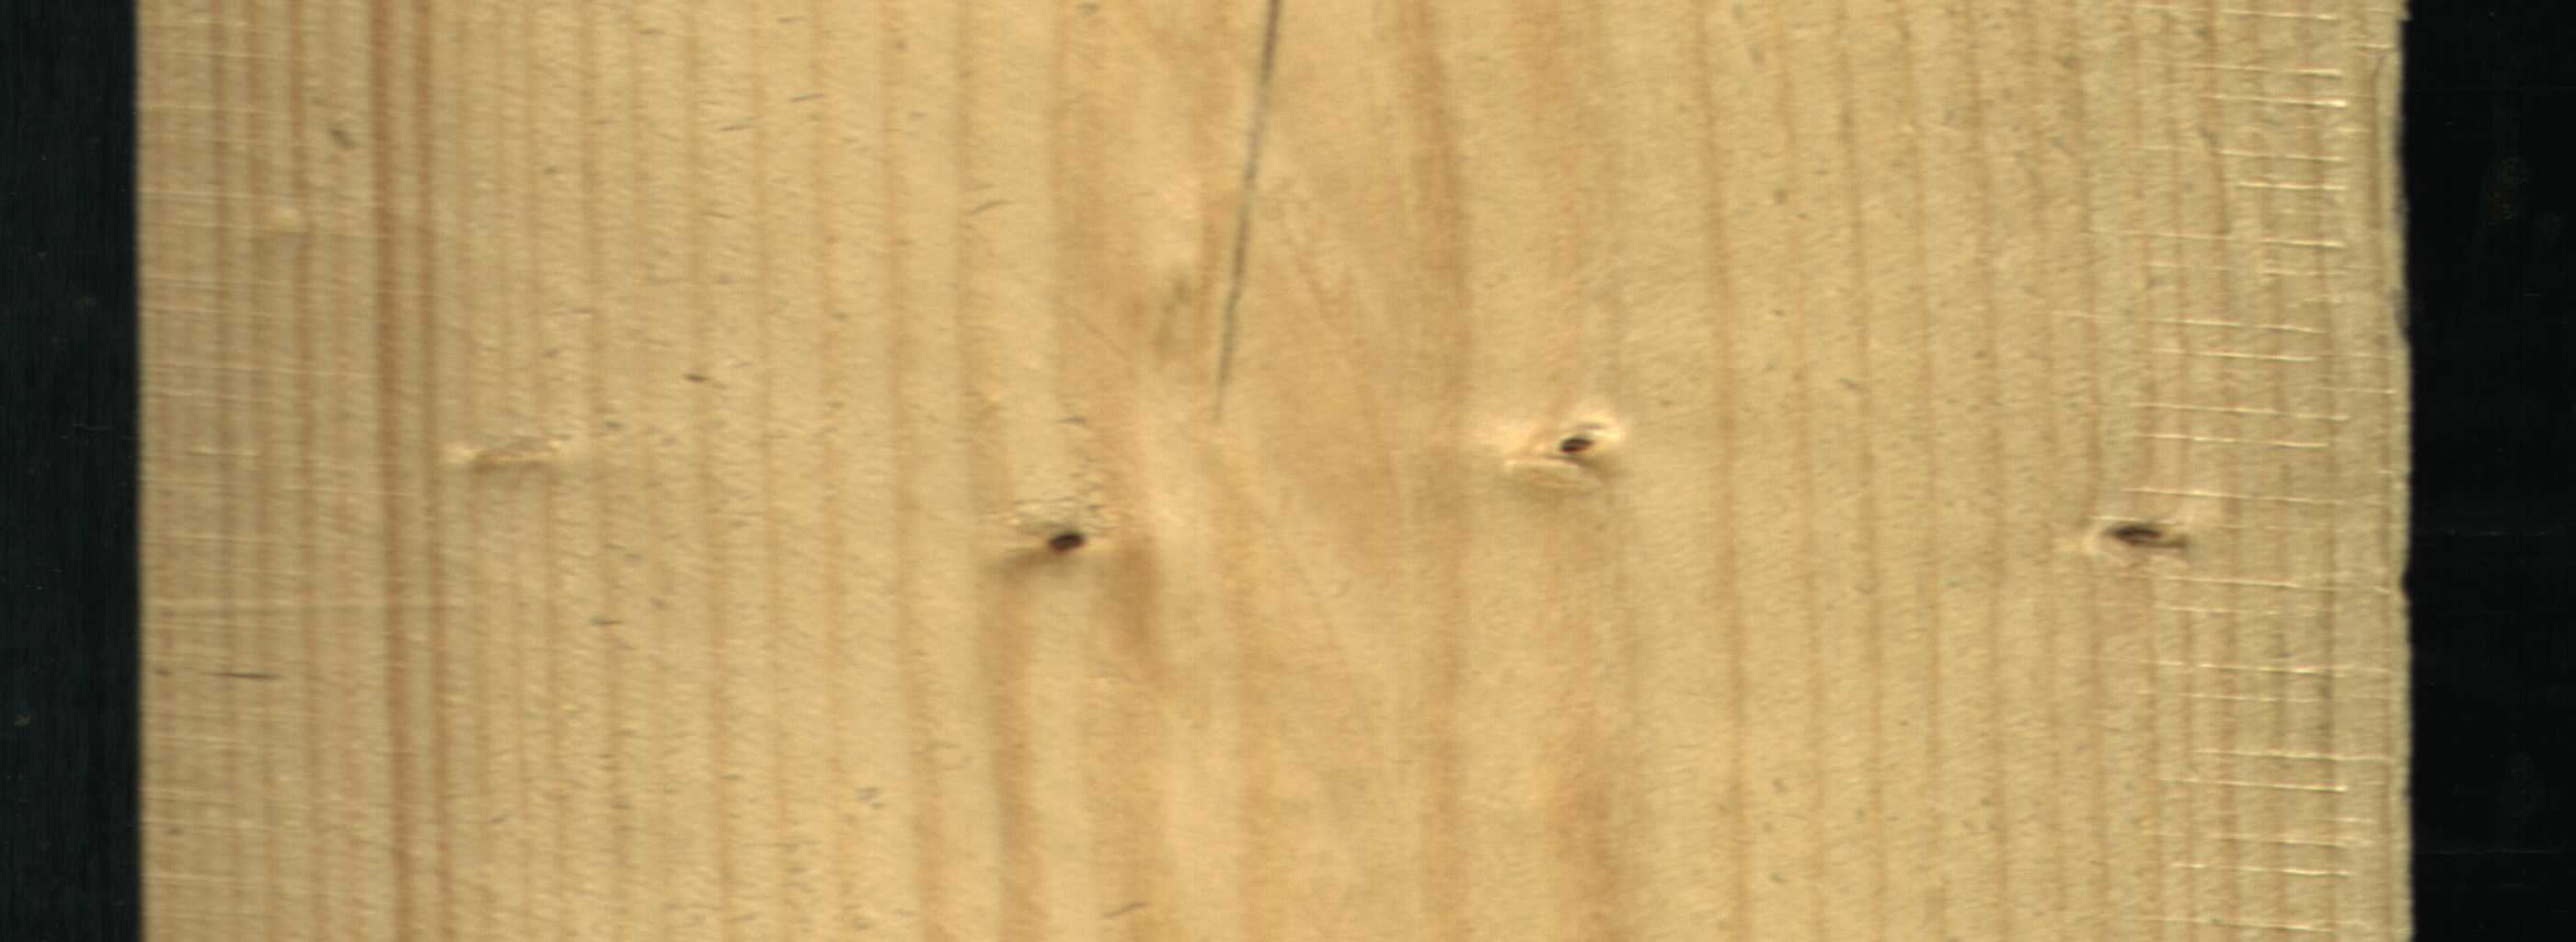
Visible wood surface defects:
Crack
Live_Knot
Live_Knot
Live_Knot